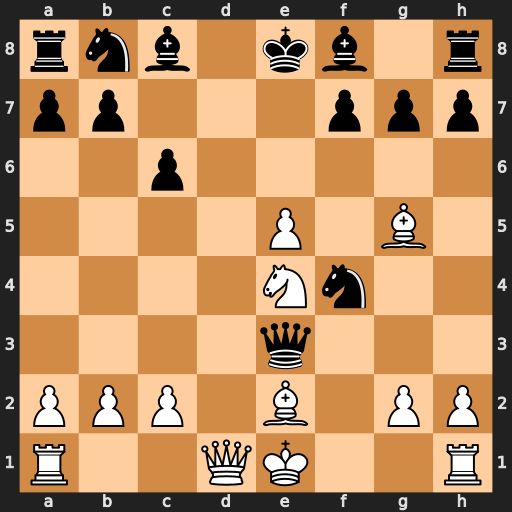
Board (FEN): rnb1kb1r/pp3ppp/2p5/4P1B1/4Nn2/4q3/PPP1B1PP/R2QK2R
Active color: w
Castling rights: KQkq
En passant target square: -
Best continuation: Qd8#